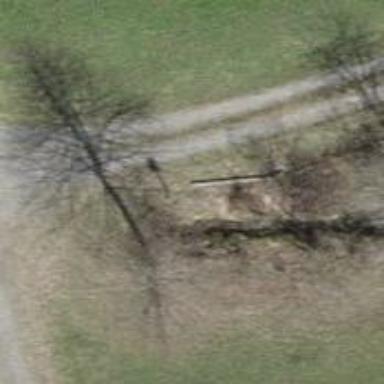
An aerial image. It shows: Culvert tunnel.